Question: I have a procedure that returns the following table:

And I want to pivot it around so that for each Name that is returned, you have a row for Planned, Actual and Difference.
For example:
'''
| Key | Name1 | Name2 | Name3 | Name4
| Planned | 0 | 0 | 0 | 0
| Actual | 8957 | 5401 | NULL | NULL
|Difference| -8957 | -5401 | NULL | NULL
'''
I'm trying to use the PIVOT function, but I've never used it before and am struggling to get my head around it. How would one achieve something similar to the above?
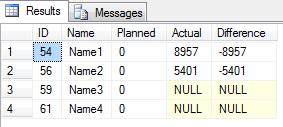
Answer: Without a pivot, you can use a cross join instead
'''
create table #test(ID int, Name char(5), planned int, actual int, difference_between int)
insert into dbo.#test
values
(54, 'Name1', 0, 8975, -8957),
(54, 'Name2', 0, 5401, -5401),
(54, 'Name3', 0, NULL, NULL),
(54, 'Name4', 0, NULL, NULL)
select case t.occurno when 1 then 'Planned' when 2 then 'Actual' when 3 then 'Difference' end as [Key]
, max(case when Name = 'name1' then case t.occurno when 1 then planned when 2 then actual when 3 then difference_between else 0 end end) as Name1
, max(case when Name = 'name2' then case t.occurno when 1 then planned when 2 then actual when 3 then difference_between else 0 end end) as name2
, max(case when Name = 'name3' then case t.occurno when 1 then planned when 2 then actual when 3 then difference_between else 0 end end) as name3
, max(case when Name = 'name4' then case t.occurno when 1 then planned when 2 then actual when 3 then difference_between else 0 end end) as name4
from dbo.#test
cross join
(select top 3 ROW_NUMBER() over(order by occurno) as occurno
from (select 1 as occurno) t
group by cube(occurno,occurno,occurno,occurno)
) t
group by t.occurno
'''